Field crop: tomato
Growth stage: 1
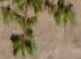
Species: portulaca